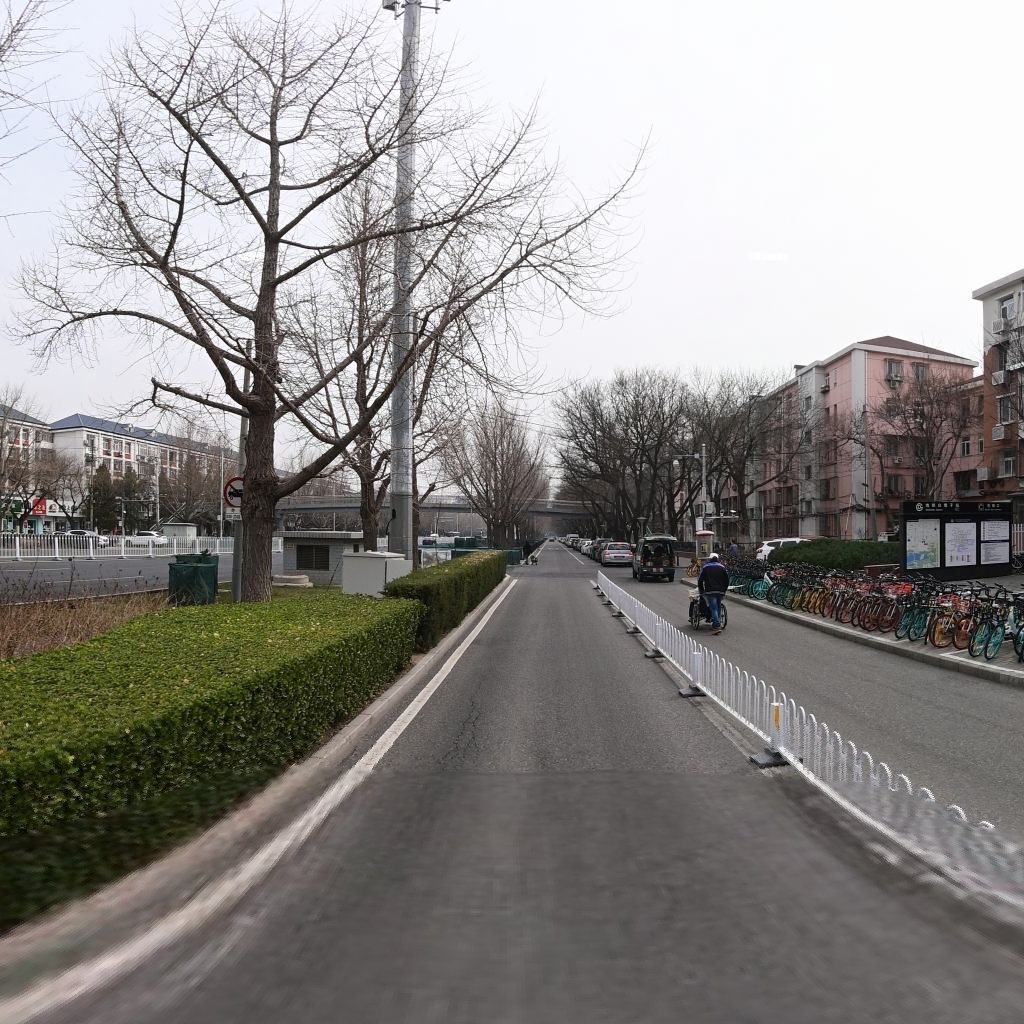
Region: Haidian
Road damage annotations: longitudinal crack